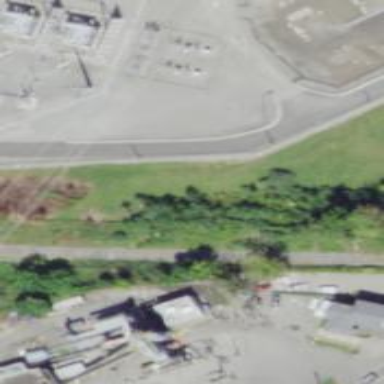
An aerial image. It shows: Abandoned railway spur.